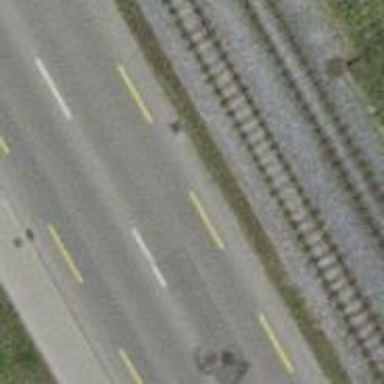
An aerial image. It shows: Secondary road with asphalt surface and designated cycle lane.